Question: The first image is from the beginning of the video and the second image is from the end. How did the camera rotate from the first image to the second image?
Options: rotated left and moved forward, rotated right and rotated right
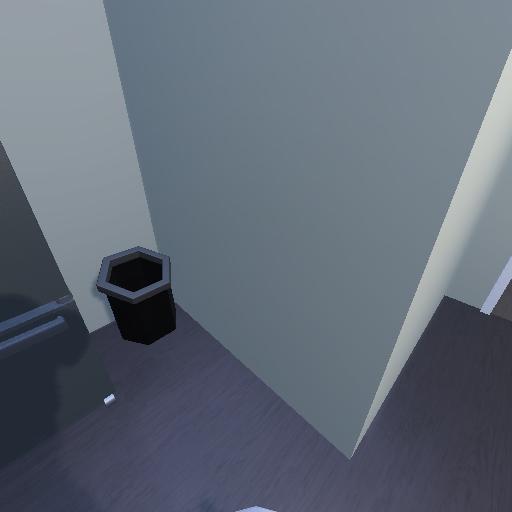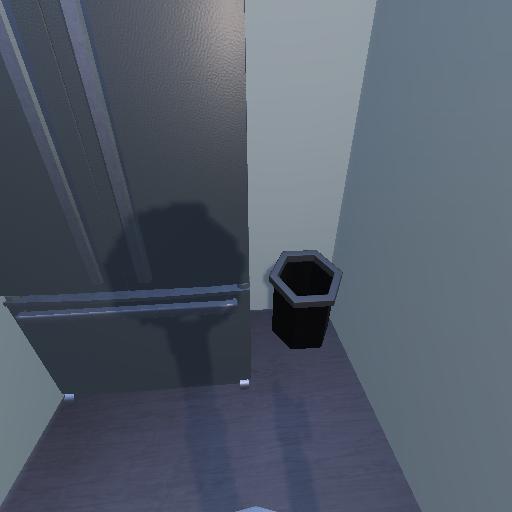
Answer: rotated left and moved forward